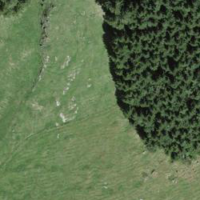
EUNIS habitat code: 24
Species observed at this site:
Orchis mascula